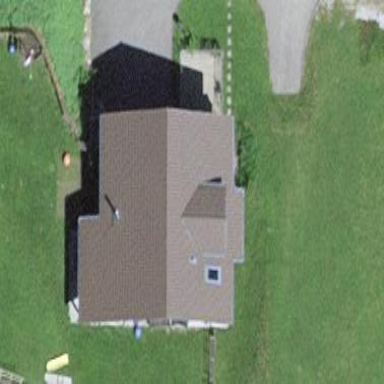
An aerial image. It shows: Simple house.